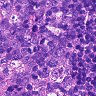
Metastatic tissue present: no